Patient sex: F
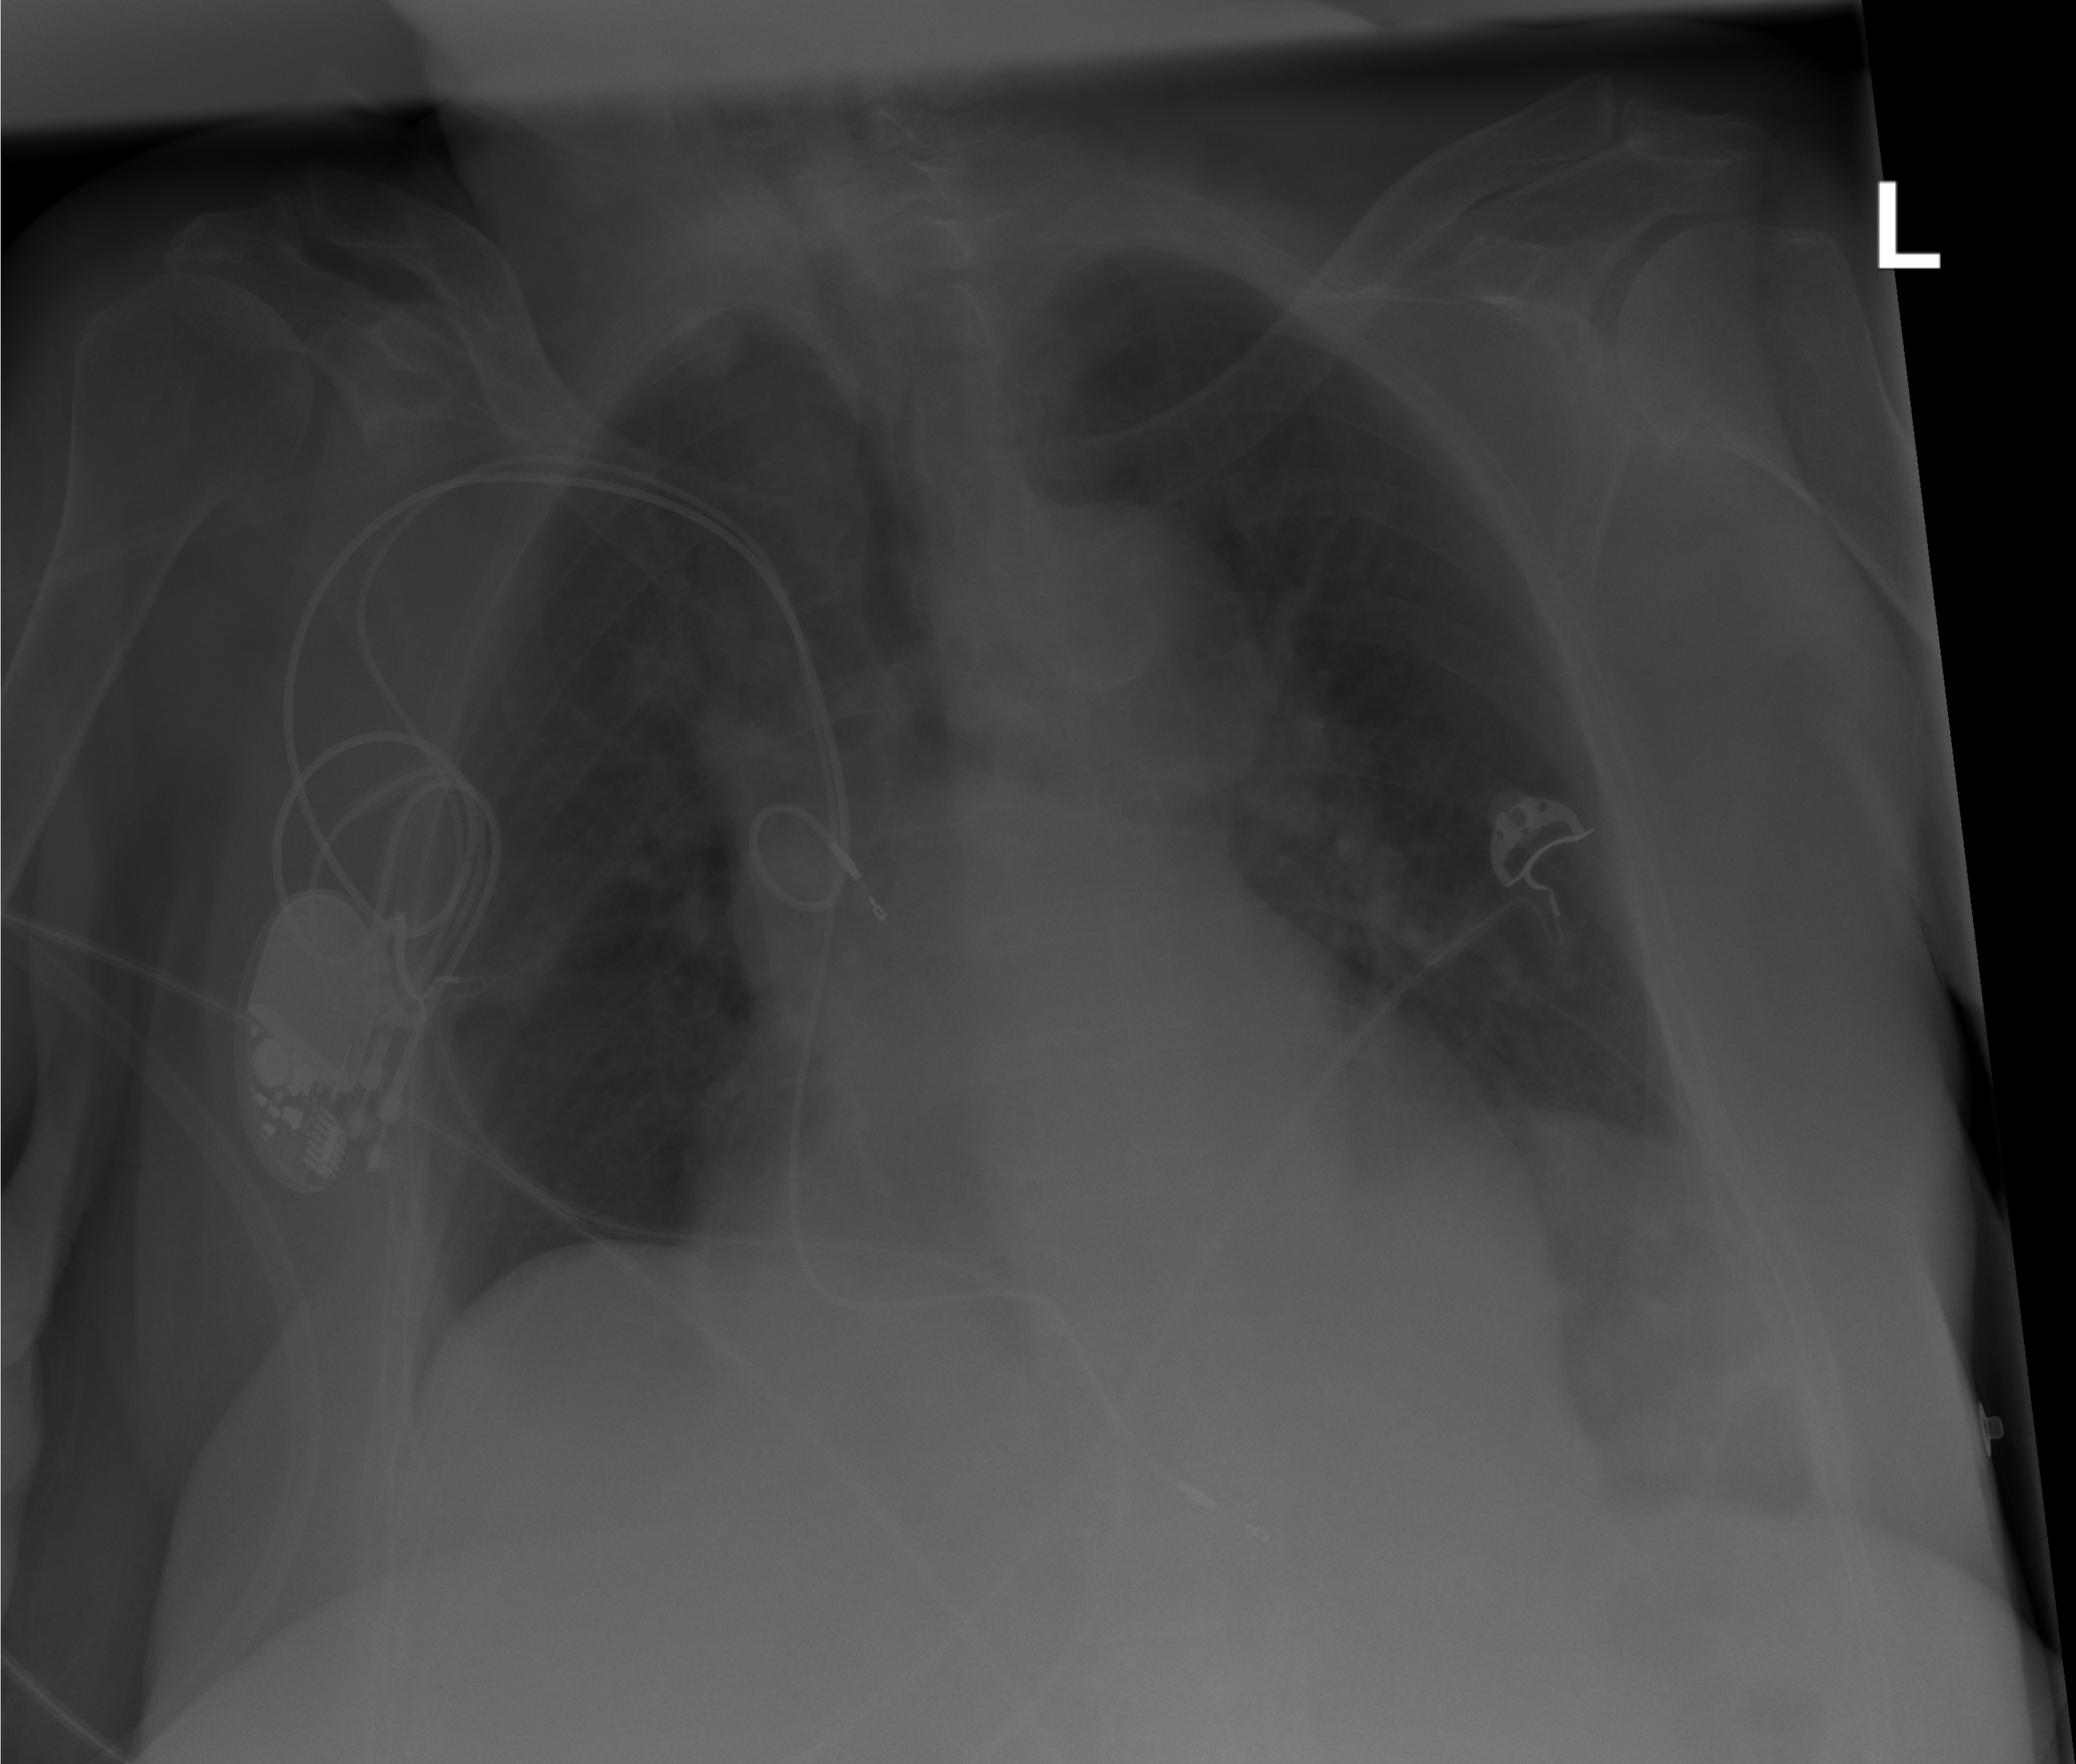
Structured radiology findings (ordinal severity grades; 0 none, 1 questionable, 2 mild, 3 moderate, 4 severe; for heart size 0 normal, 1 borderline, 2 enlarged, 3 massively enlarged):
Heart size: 0
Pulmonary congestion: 0
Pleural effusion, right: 1
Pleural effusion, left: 1
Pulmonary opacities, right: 0
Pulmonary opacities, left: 0
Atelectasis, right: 1
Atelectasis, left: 1